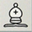
Piece: wB